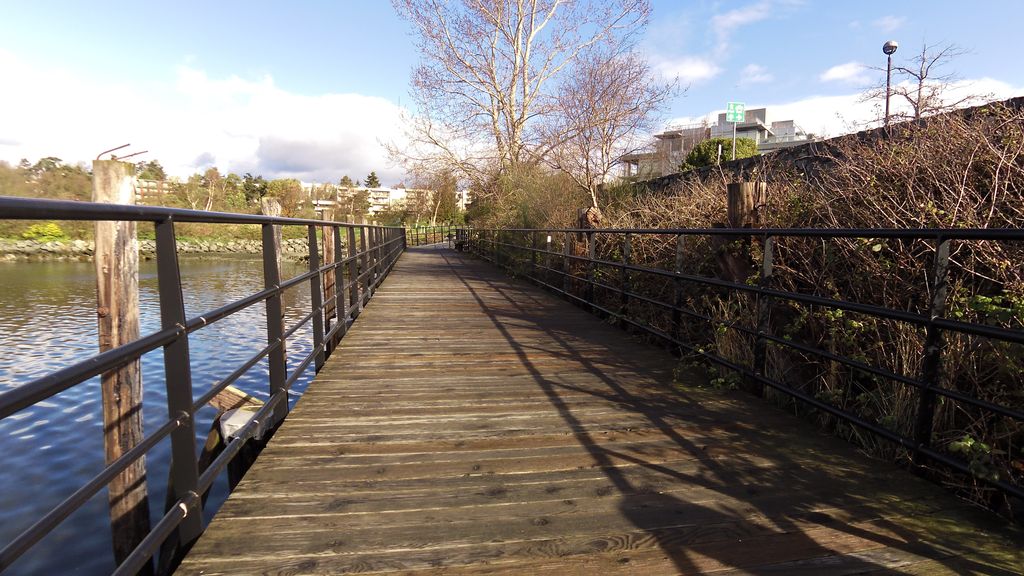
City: victoria